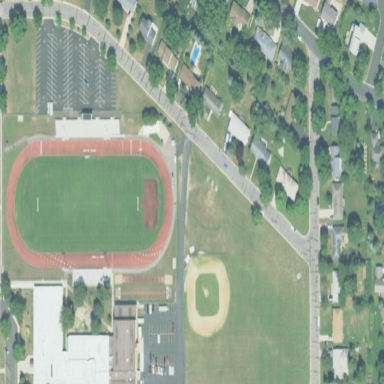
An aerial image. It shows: Athletics track located in leisure land area.